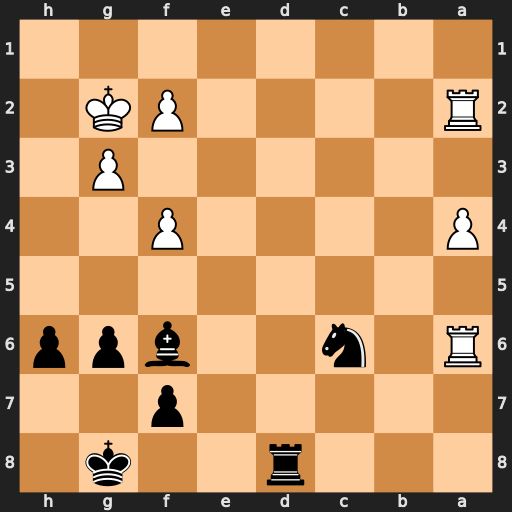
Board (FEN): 3r2k1/5p2/R1n2bpp/8/P4P2/6P1/R4PK1/8
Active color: b
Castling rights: -
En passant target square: -
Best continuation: Nb4 Rxf6 Nxa2